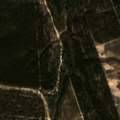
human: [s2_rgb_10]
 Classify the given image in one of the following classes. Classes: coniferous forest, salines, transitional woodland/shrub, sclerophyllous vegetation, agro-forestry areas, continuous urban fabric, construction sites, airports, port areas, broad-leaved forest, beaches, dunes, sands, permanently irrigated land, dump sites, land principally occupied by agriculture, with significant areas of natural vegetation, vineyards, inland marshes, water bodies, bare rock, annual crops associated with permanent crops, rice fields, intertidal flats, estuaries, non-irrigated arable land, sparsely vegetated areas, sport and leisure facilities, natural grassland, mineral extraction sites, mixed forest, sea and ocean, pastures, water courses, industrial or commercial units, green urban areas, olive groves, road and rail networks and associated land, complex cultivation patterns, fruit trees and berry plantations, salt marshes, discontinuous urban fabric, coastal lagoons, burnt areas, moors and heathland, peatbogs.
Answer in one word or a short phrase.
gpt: broad-leaved forest, mixed forest, transitional woodland/shrub